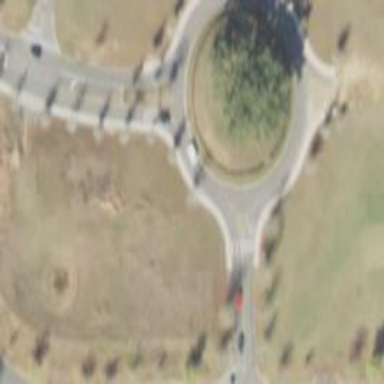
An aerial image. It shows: Paved unclassified road with roundabout junction.